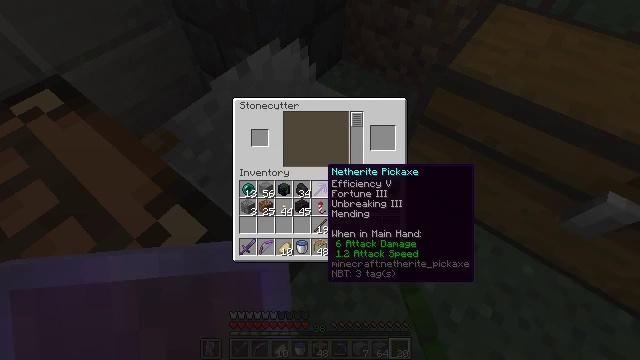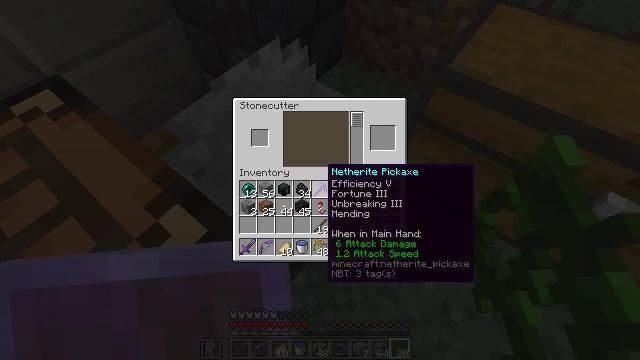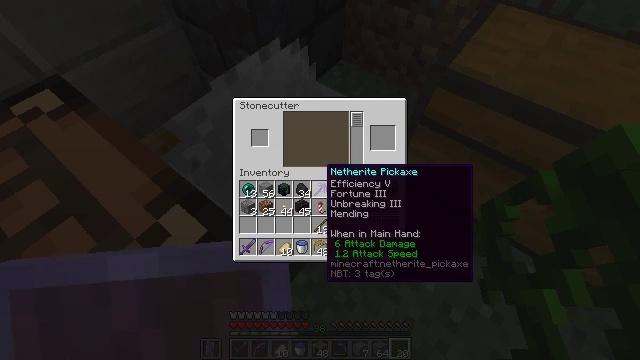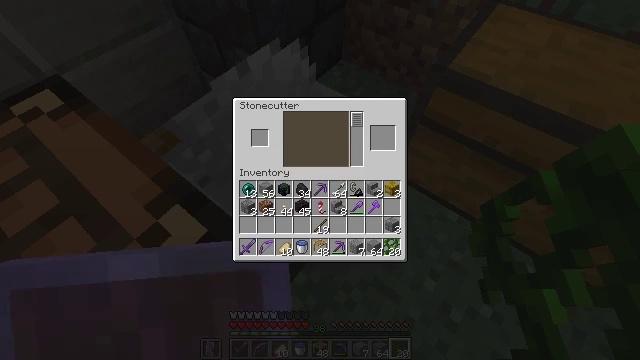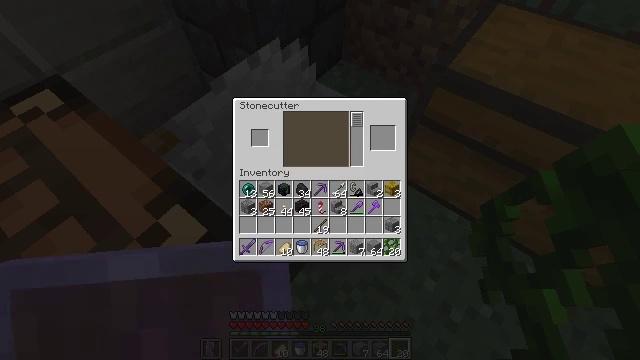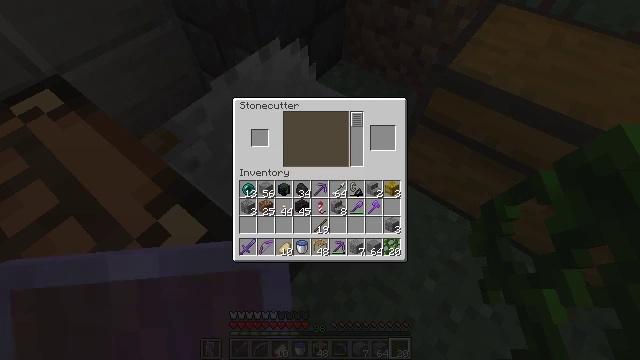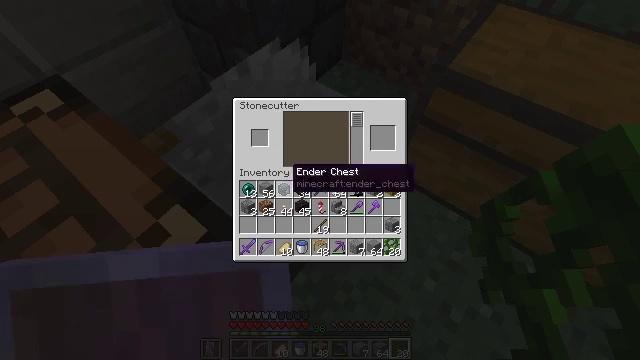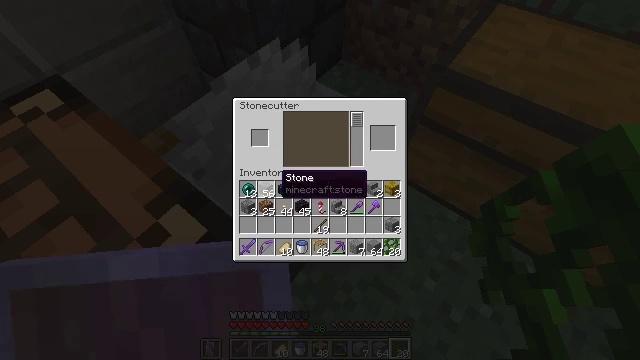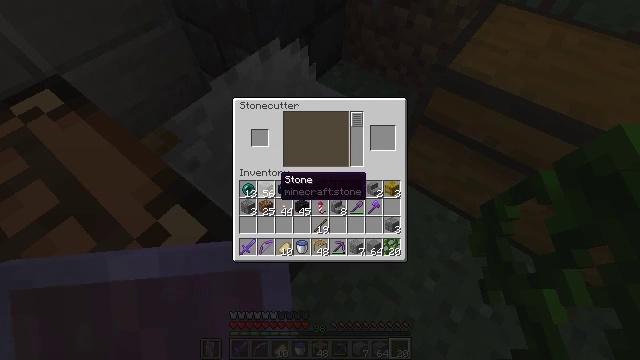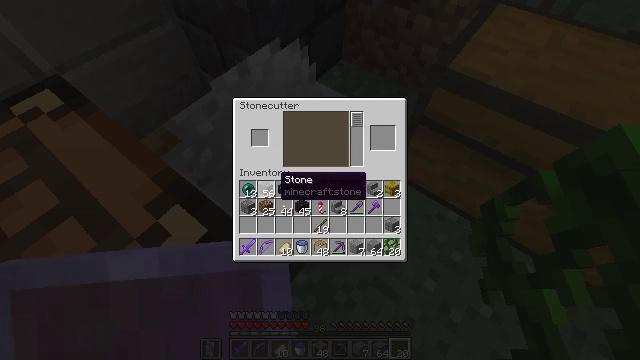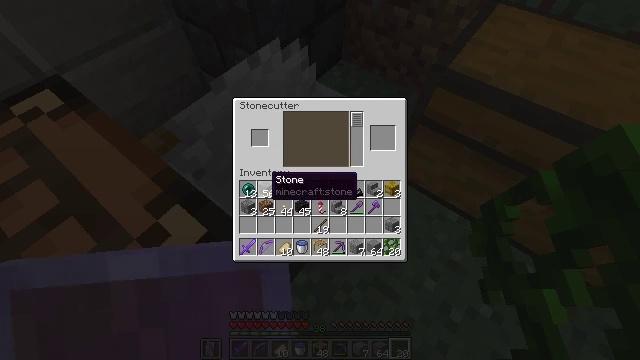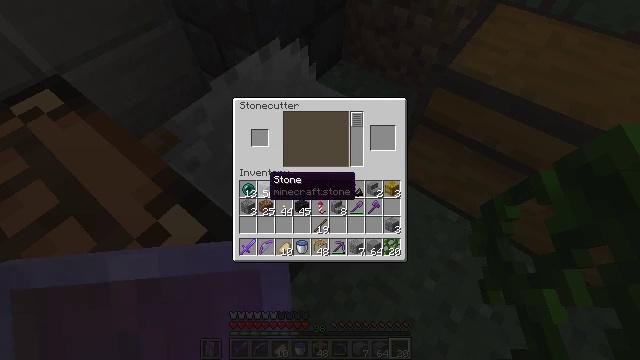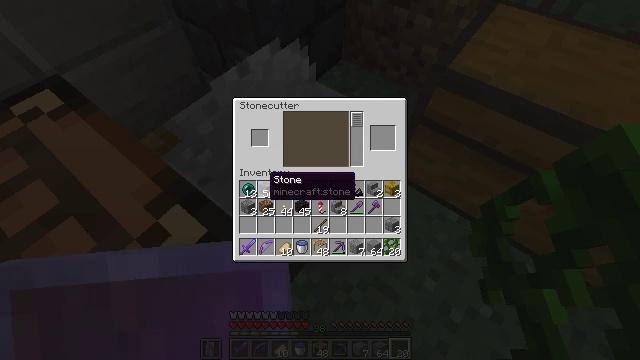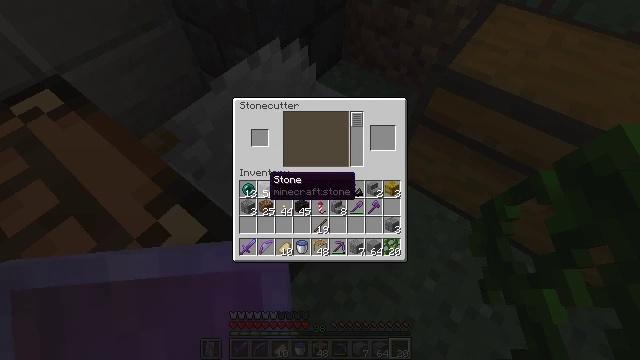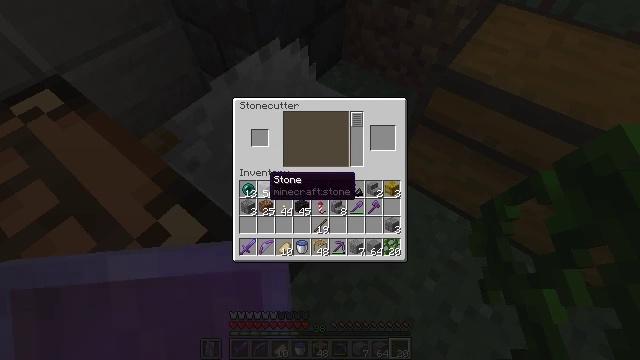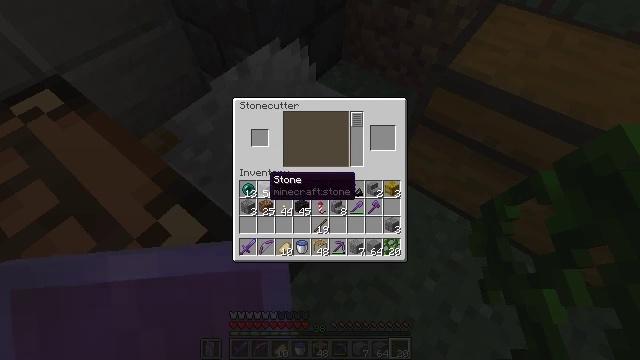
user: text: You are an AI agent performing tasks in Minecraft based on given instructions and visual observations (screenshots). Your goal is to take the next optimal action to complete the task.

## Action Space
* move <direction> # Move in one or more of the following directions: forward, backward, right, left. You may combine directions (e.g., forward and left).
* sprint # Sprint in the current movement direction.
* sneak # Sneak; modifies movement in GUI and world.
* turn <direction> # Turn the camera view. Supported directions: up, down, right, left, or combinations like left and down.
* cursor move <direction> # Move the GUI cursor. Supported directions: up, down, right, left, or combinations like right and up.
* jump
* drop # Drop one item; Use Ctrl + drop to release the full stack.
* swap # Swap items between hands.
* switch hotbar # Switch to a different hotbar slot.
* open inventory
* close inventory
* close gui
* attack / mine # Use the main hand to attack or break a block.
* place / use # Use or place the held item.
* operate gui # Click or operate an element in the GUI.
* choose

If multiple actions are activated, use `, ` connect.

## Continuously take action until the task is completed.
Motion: motion action
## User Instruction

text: craft item mossy stone bricks
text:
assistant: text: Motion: no_op
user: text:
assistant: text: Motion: no_op
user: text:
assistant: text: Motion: turn left
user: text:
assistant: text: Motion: no_op
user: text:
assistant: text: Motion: turn left
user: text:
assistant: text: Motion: no_op
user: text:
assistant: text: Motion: turn left
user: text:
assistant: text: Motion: no_op
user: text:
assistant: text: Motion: no_op
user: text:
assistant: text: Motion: turn left
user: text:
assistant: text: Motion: no_op
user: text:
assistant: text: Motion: no_op
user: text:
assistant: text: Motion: no_op
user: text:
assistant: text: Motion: no_op
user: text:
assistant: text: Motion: no_op
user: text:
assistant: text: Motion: no_op
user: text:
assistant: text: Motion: no_op
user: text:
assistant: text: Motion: no_op
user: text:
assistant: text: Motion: no_op
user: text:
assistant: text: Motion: no_op
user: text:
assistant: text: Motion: no_op
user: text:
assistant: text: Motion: no_op
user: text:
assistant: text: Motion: no_op
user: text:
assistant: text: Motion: no_op
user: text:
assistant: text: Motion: no_op
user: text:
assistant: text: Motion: no_op
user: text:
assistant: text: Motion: no_op
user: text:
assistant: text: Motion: no_op
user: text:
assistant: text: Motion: no_op
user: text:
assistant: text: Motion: no_op